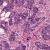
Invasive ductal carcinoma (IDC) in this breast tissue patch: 1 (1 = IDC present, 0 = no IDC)